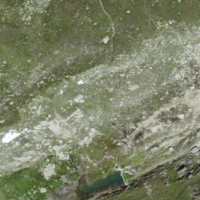
EUNIS habitat code: 26
Species observed at this site:
Saxifraga bryoides
Bistorta vivipara
Salix herbacea
Gentiana verna
Campanula barbata
Gentiana bavarica
Sempervivum montanum
Primula hirsuta
Silene acaulis
Calluna vulgaris